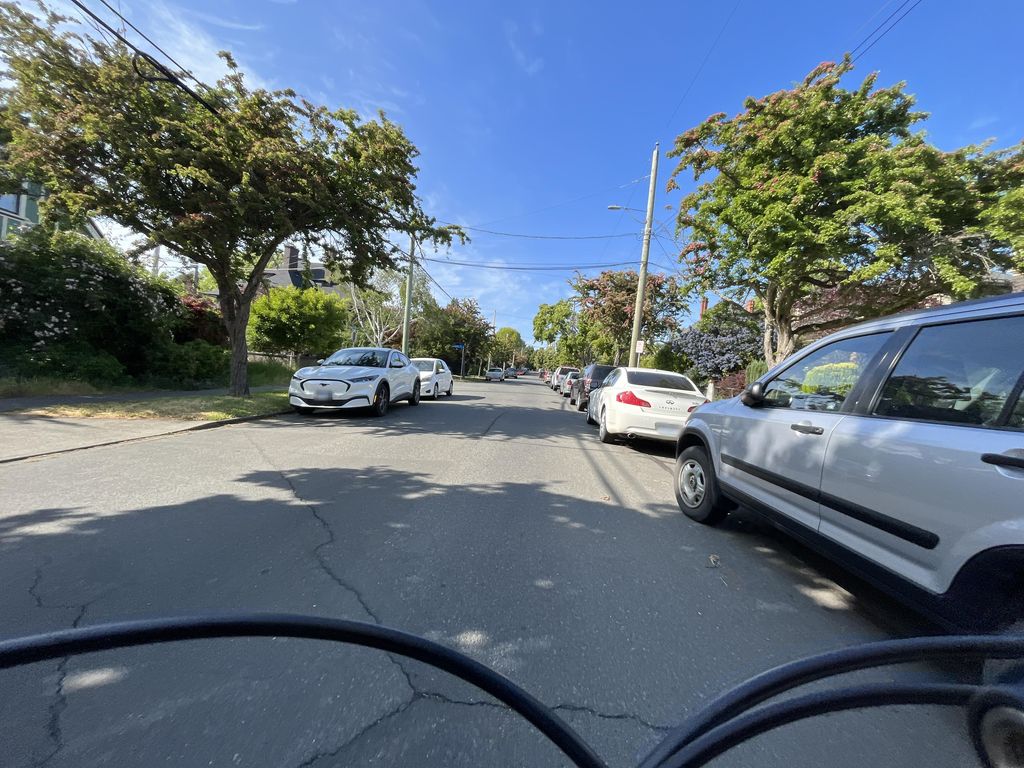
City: victoria